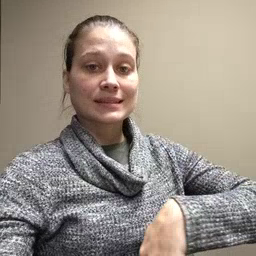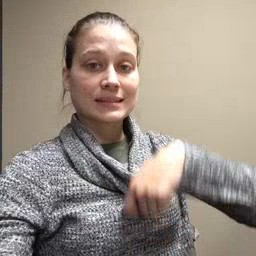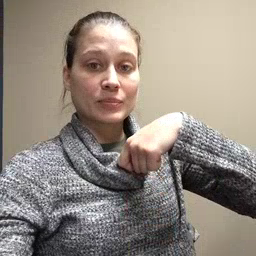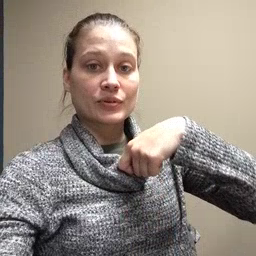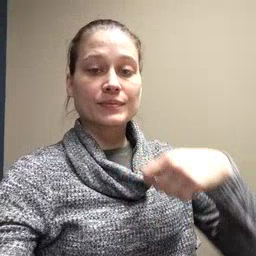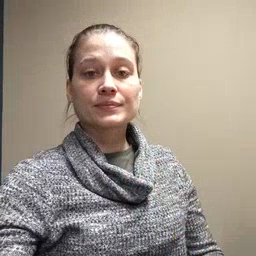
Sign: zipper